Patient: sex M, age 62
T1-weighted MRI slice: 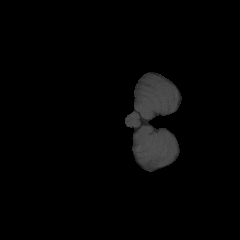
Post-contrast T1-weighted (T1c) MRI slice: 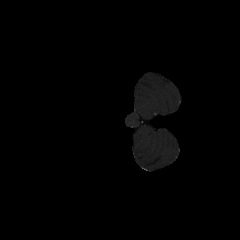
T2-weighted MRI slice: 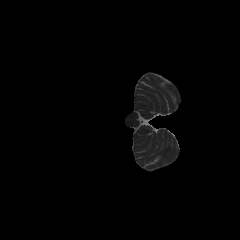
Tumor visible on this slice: no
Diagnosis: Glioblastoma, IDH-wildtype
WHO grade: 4